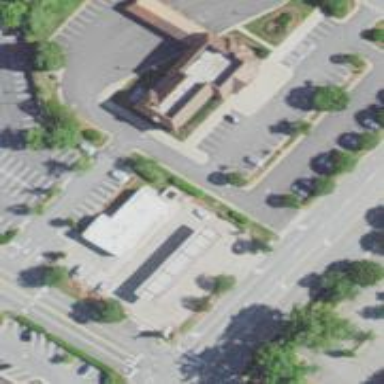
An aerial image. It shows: Convenience shop.